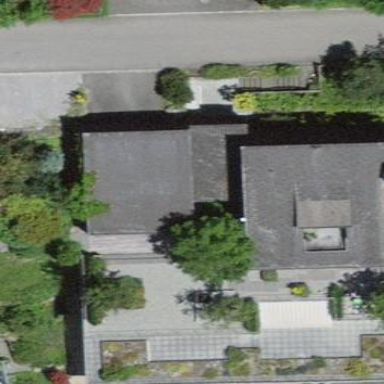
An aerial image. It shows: Residential building.